Aerial crown-view tile of a tropical tree (Barro Colorado Island, Panama), acquired 20240611:
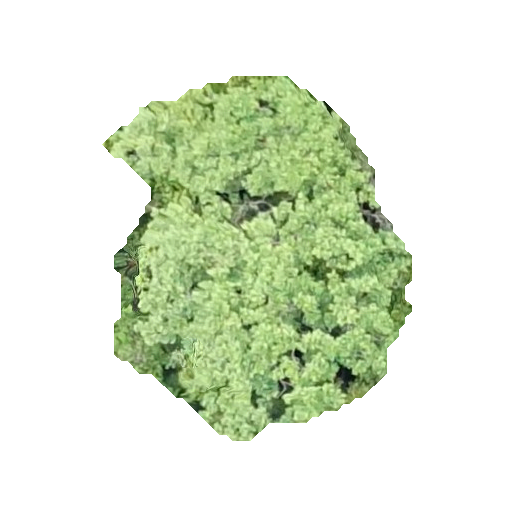
Species: Simarouba amara
GBIF accepted scientific name: Simarouba amara
Crown area: 126.607 m²